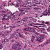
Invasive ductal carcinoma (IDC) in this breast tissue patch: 0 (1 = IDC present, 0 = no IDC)